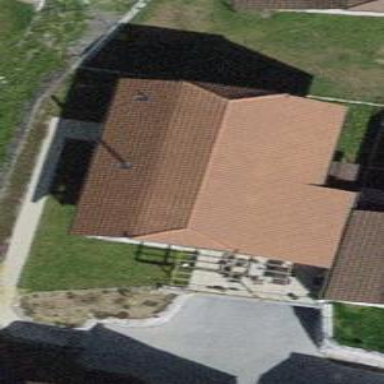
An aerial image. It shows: Simple and straightforward house.